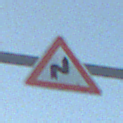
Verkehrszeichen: DoppelkurveRechts
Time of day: SunriseSunset
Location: Outdoor (Nature)
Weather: Clear
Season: Winter
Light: Natural